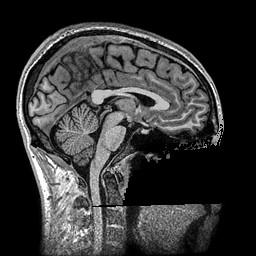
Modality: T1w
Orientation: sagittal